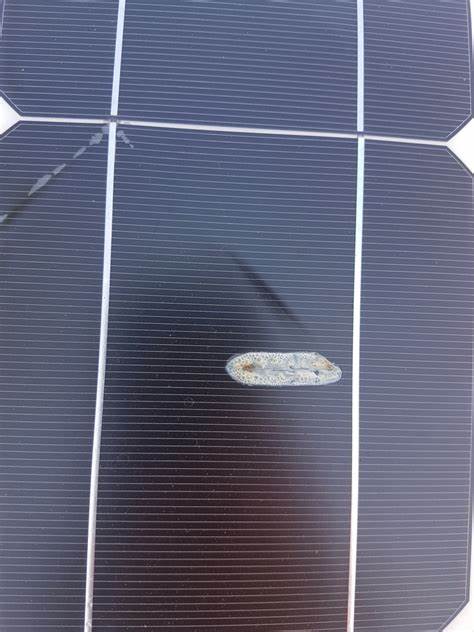
Label: Electrical-damage